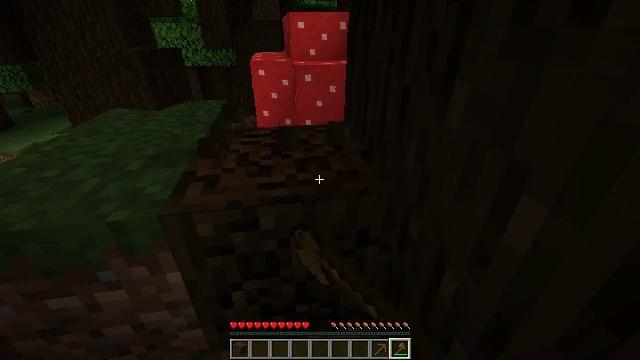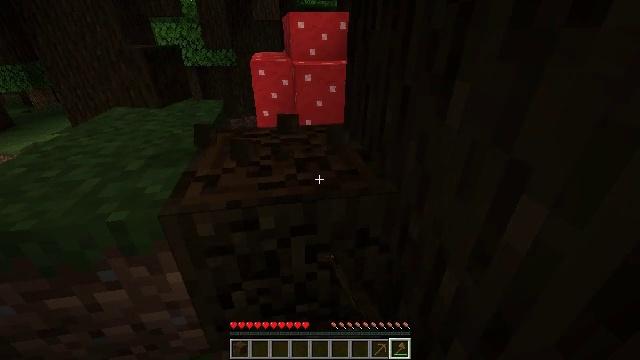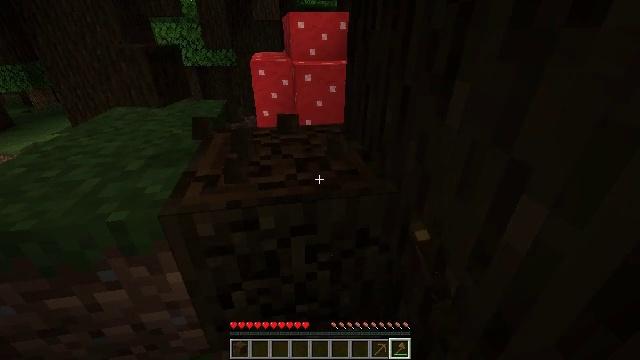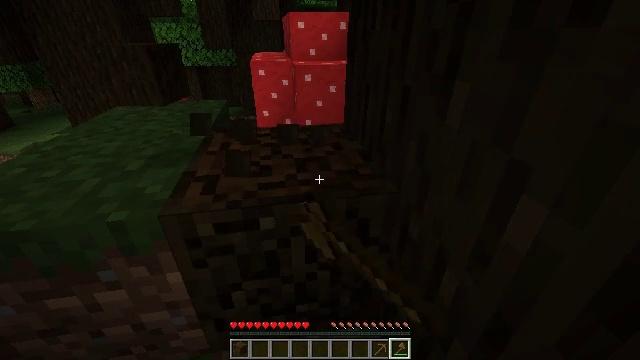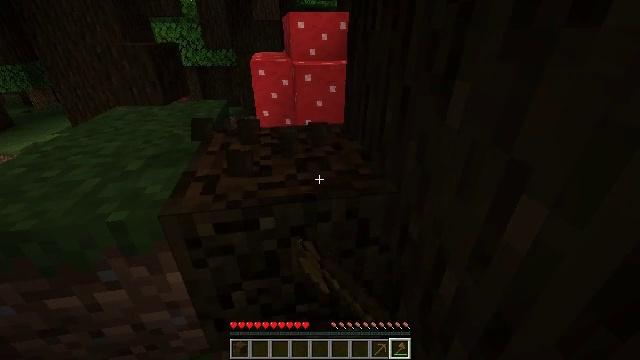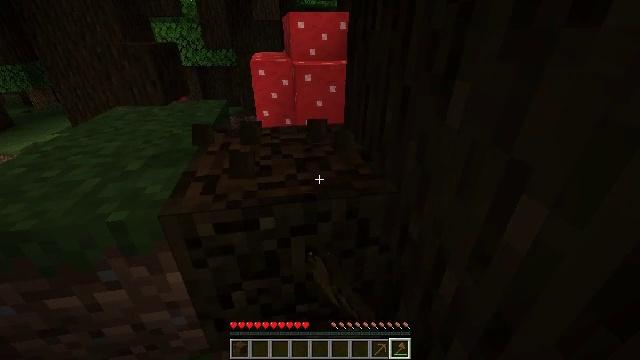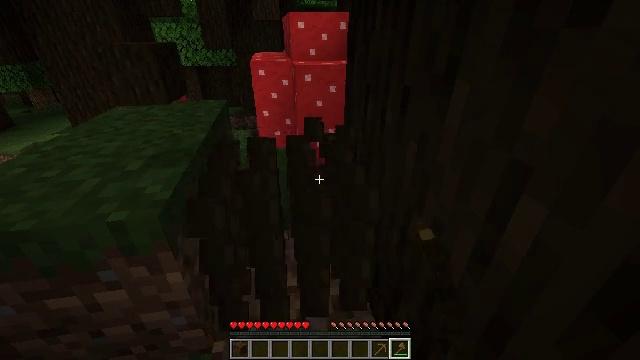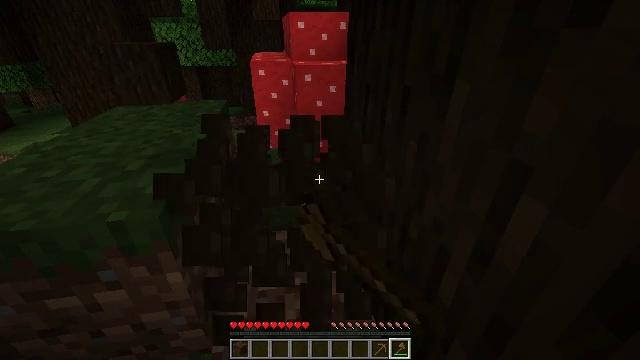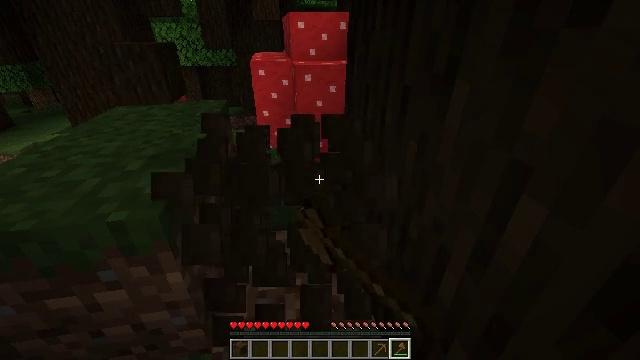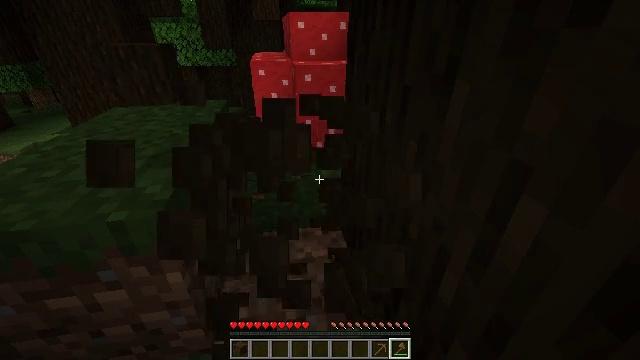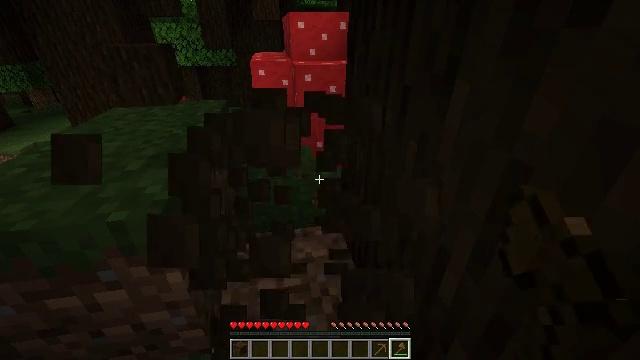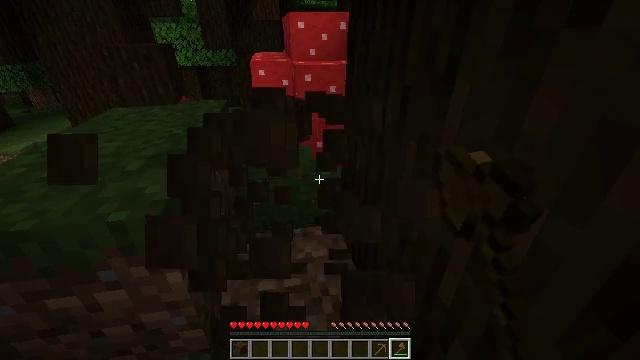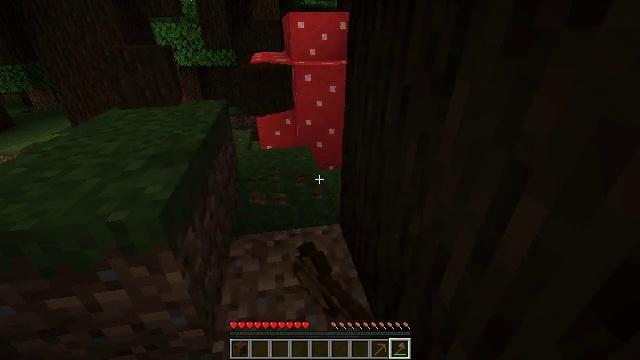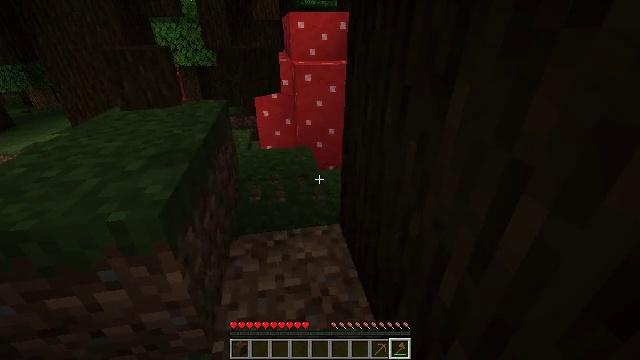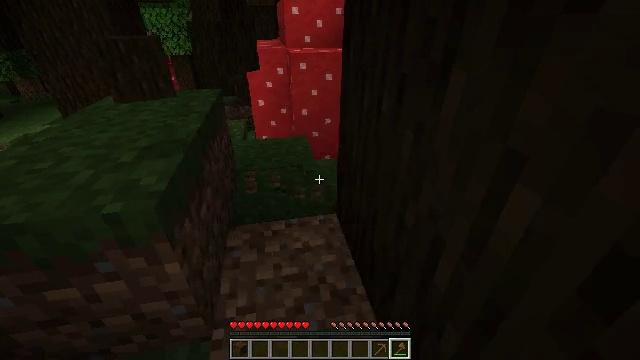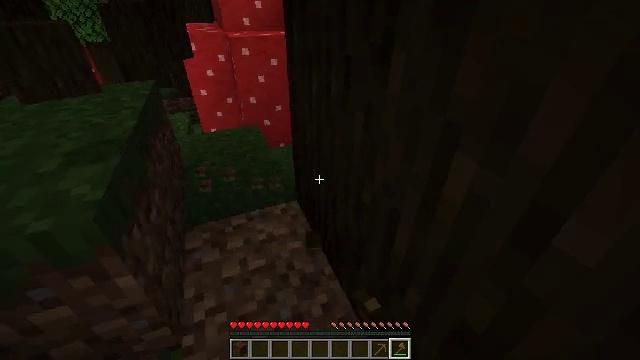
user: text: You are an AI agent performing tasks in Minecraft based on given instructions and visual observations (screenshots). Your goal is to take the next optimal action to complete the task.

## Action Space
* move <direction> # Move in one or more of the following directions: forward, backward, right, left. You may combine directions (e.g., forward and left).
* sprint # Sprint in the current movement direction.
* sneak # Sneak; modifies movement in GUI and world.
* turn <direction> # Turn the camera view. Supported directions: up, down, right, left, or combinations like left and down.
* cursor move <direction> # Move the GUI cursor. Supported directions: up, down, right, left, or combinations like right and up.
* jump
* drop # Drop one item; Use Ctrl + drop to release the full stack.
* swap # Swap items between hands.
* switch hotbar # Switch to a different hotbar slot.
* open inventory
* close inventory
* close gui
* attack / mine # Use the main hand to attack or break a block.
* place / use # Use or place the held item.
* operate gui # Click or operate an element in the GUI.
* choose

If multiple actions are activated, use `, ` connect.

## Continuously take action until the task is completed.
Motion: motion action
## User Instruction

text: Collect dark oak log for building.
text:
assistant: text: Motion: attack / mine
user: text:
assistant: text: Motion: attack / mine
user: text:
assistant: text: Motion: attack / mine
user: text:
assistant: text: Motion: attack / mine
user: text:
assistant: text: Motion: attack / mine
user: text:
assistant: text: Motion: attack / mine
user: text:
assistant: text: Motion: attack / mine
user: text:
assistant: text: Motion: attack / mine
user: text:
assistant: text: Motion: attack / mine
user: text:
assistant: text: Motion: attack / mine
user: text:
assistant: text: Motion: attack / mine
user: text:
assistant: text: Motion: attack / mine
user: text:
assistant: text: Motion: attack / mine
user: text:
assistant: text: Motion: turn down, attack / mine
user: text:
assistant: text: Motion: turn right and down, attack / mine
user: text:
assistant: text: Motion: turn right, attack / mine
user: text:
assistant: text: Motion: turn right and up, attack / mine
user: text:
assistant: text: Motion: turn right and up, attack / mine
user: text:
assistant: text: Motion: attack / mine
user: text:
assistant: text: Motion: attack / mine
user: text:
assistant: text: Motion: attack / mine
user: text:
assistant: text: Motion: attack / mine
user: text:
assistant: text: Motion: attack / mine
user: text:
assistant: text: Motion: attack / mine
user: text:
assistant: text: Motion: attack / mine
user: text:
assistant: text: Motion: attack / mine
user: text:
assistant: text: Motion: attack / mine
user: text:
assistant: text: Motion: attack / mine
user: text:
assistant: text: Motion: attack / mine
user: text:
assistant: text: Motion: attack / mine